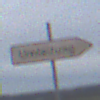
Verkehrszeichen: UmleitungswegweiserRechtsweisend
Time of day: MorningAfternoon
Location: Outdoor (Suburban)
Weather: Overcast
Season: NotSpecified
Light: Natural